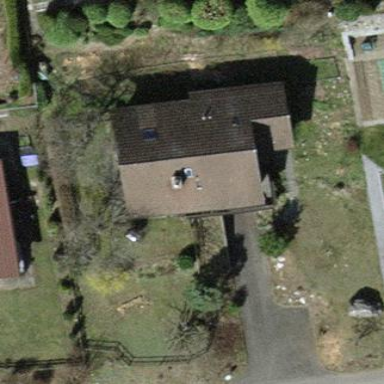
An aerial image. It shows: Detached building with gabled roof.